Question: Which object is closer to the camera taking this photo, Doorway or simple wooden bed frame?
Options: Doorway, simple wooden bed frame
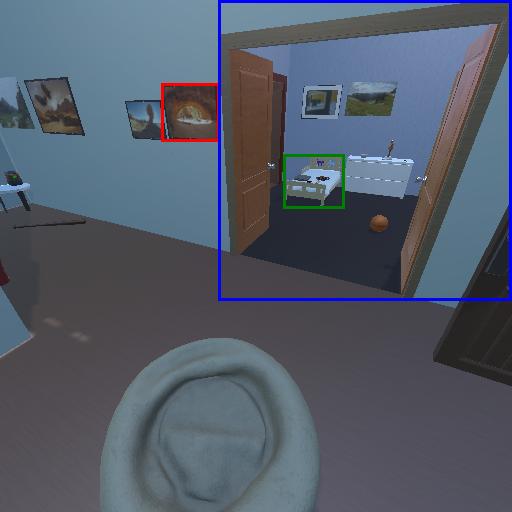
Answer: Doorway